Interaction volume radius: 5 \u00c5
Interaction volume height: 10 \u00c5
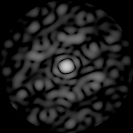
Disorder parameter: 0.823